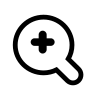
Cursor type: zoom_in
OS/theme: linux-xcursor-pro
Variant: white